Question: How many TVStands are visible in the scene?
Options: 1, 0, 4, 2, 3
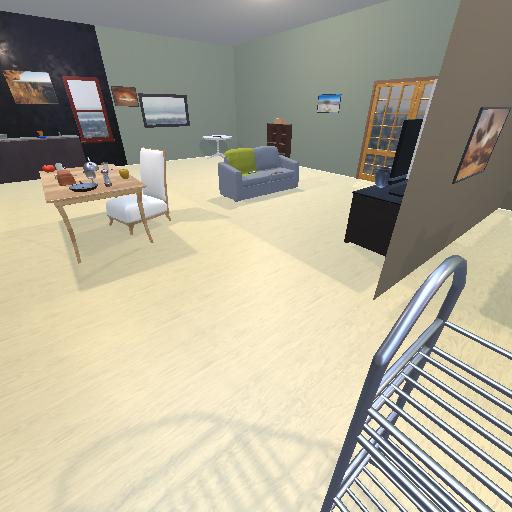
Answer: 1